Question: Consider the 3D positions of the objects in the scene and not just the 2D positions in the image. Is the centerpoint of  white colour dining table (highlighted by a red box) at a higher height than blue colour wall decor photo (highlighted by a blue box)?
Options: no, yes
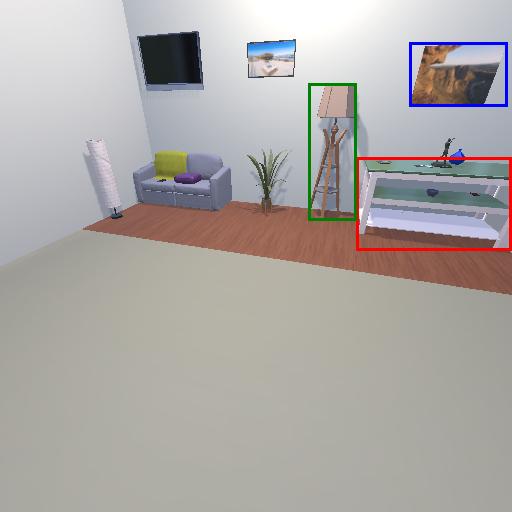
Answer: no